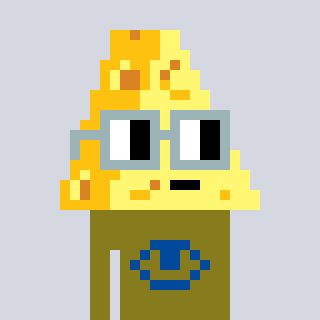
a pixel art character with square dark gray glasses, a cheese-shaped head and a gunk-colored body on a cool background